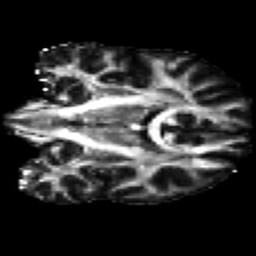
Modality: FA
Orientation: coronal
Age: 29
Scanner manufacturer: siemens
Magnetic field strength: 3 T
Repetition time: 2.2 s
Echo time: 0.084 s